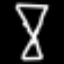
Label: hourglass